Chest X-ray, PA view. Patient: 55 years old, sex M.
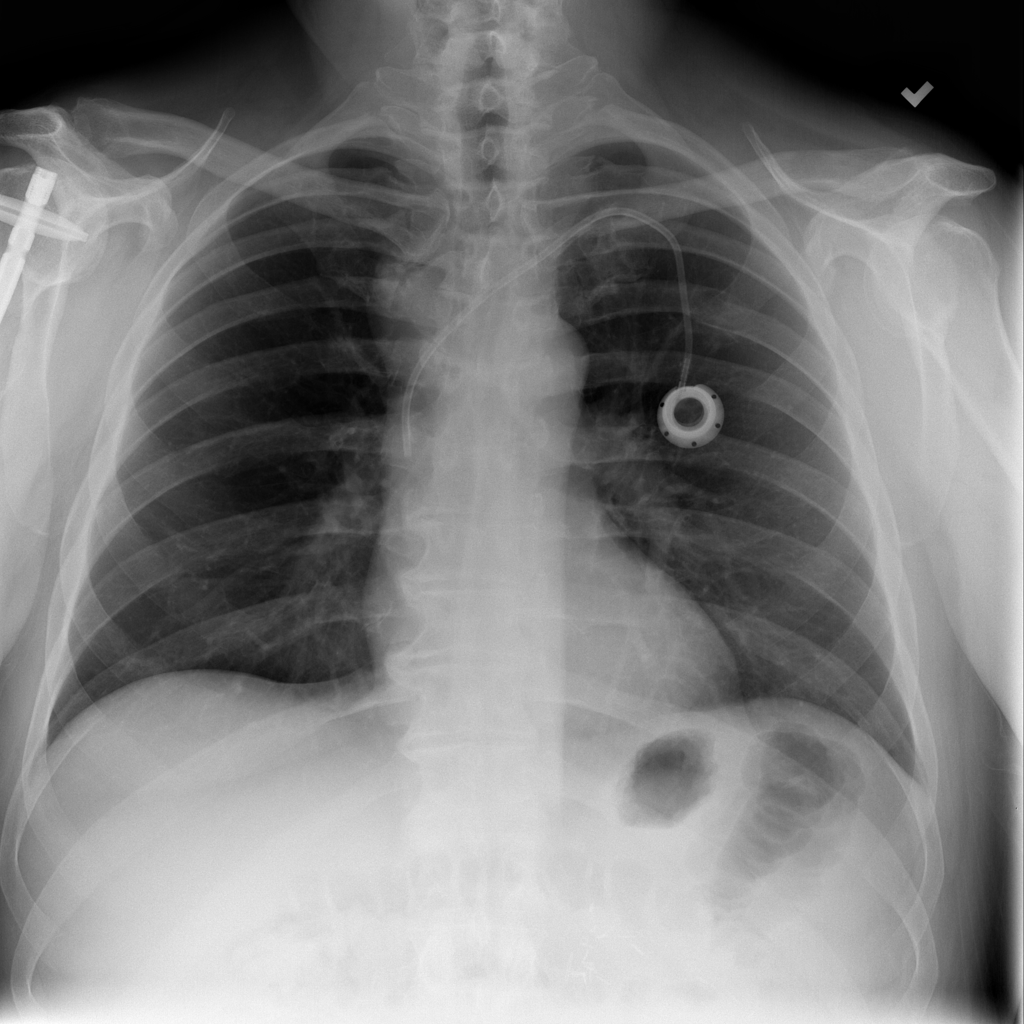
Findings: No Finding